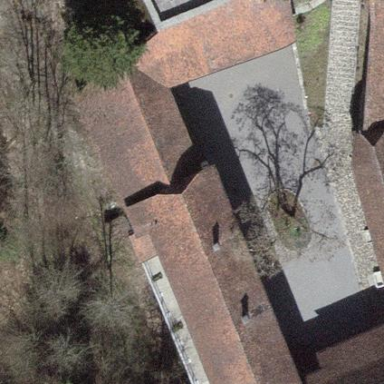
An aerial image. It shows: Historic castle building.